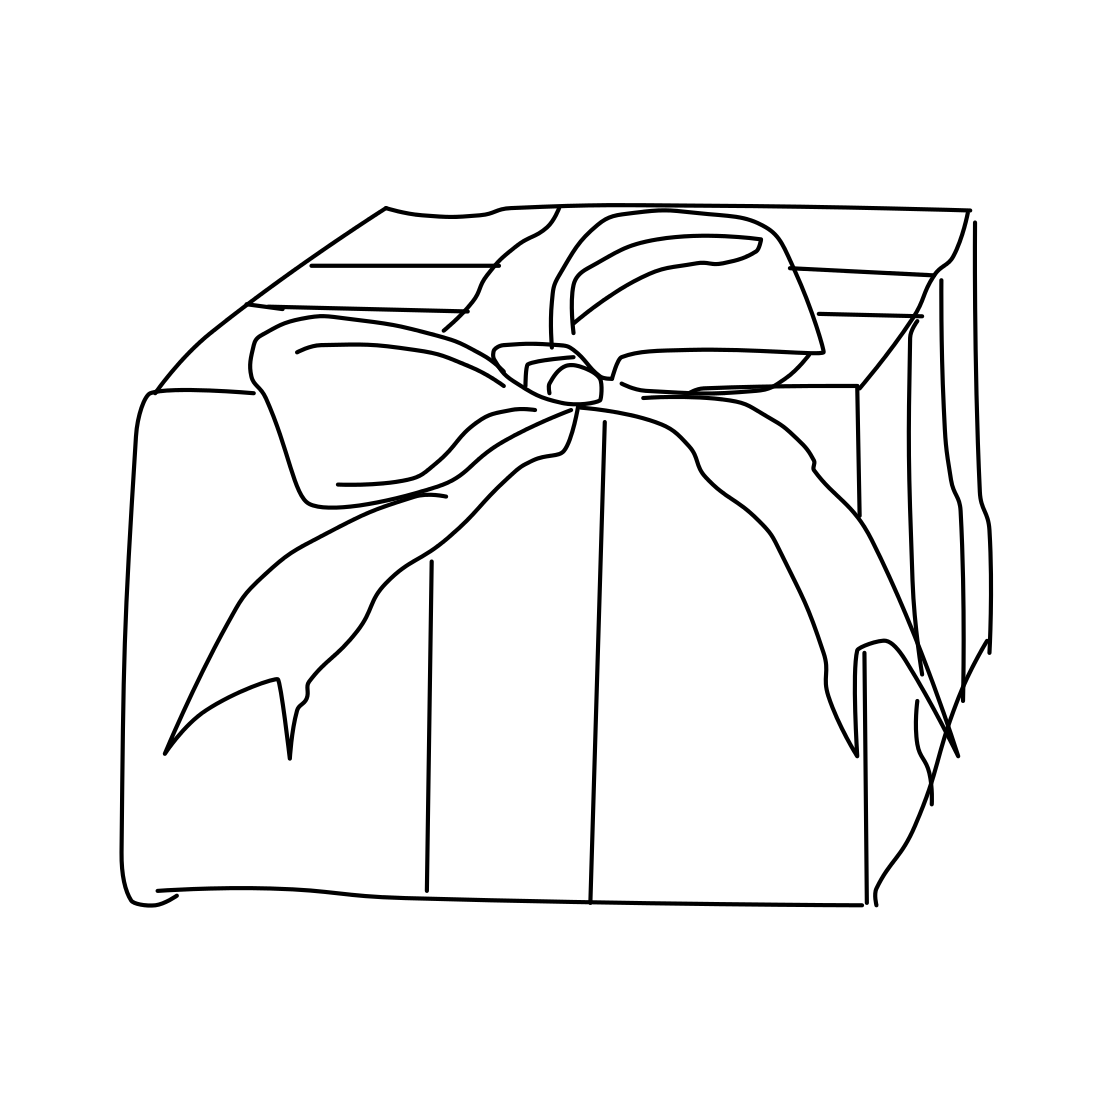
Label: present